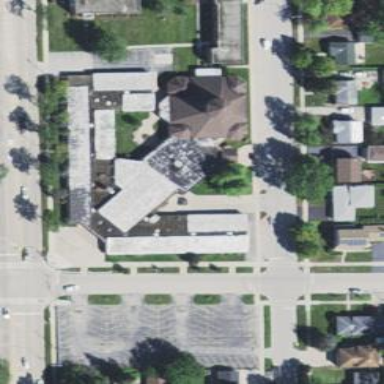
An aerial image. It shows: School.